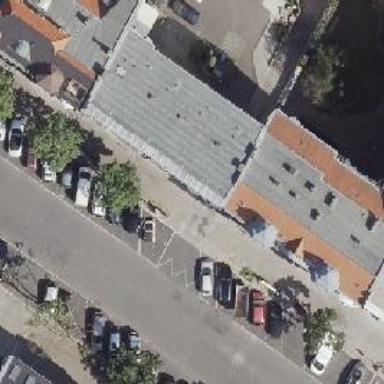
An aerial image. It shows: Apartment building with double saltbox roof shape.